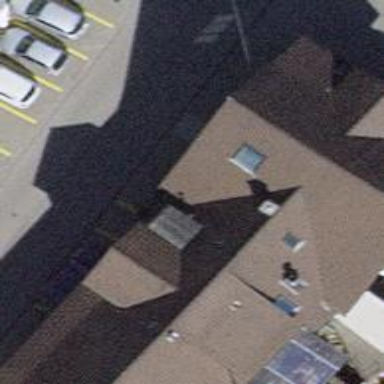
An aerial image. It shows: Restaurant.